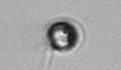
Label: flagellate